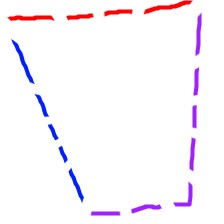
Shape: trapezoid